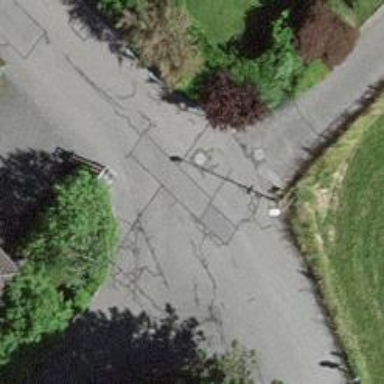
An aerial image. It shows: Paved residential road.